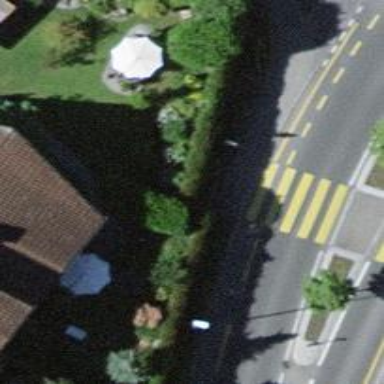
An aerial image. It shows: Kerb barrier.